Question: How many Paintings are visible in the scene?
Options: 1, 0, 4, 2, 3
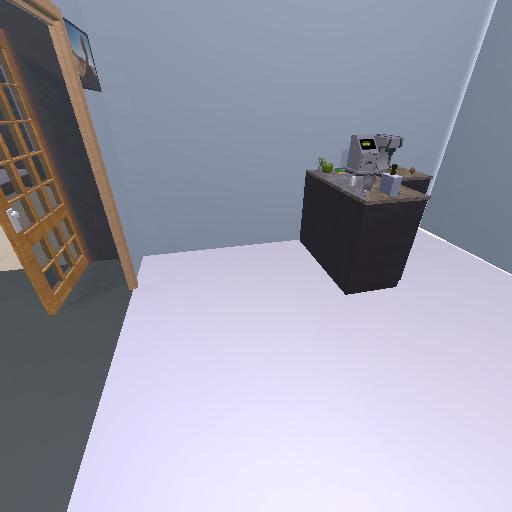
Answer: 1